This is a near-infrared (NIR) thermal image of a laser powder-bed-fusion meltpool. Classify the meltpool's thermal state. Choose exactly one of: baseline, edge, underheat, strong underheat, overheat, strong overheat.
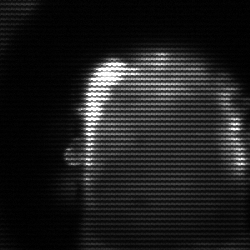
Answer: baseline